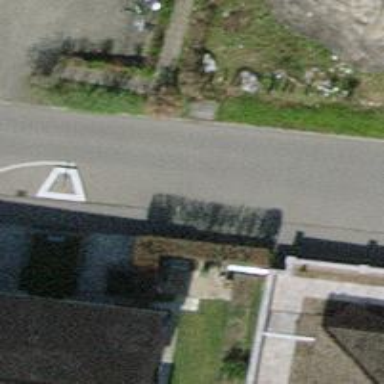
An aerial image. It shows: Hedge acting as barrier.